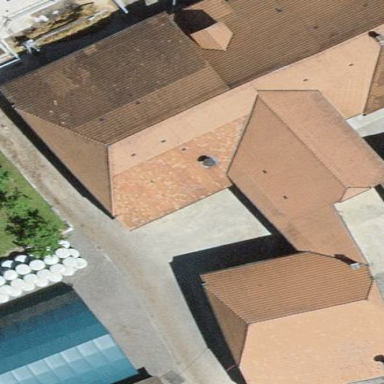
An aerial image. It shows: Farm building.